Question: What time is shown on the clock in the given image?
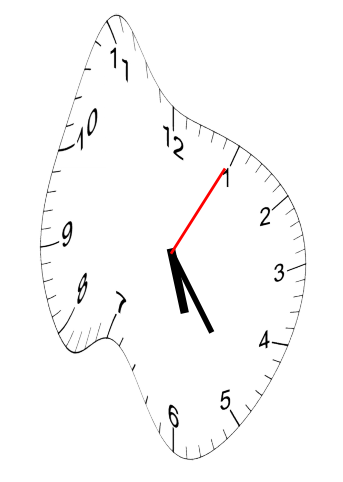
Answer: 05:24:05